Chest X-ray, PA view. Patient: 46 years old, sex M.
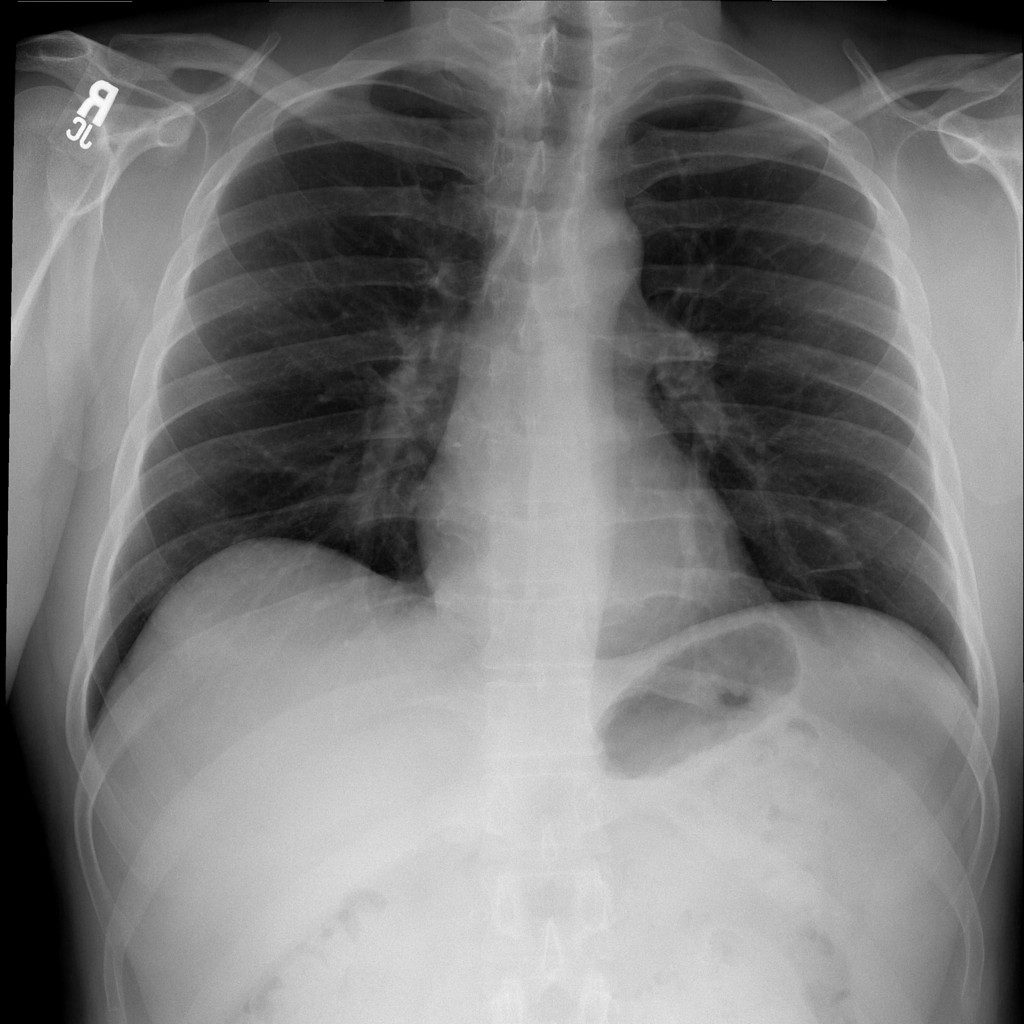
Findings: Atelectasis